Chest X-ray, PA view. Patient: 33 years old, sex M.
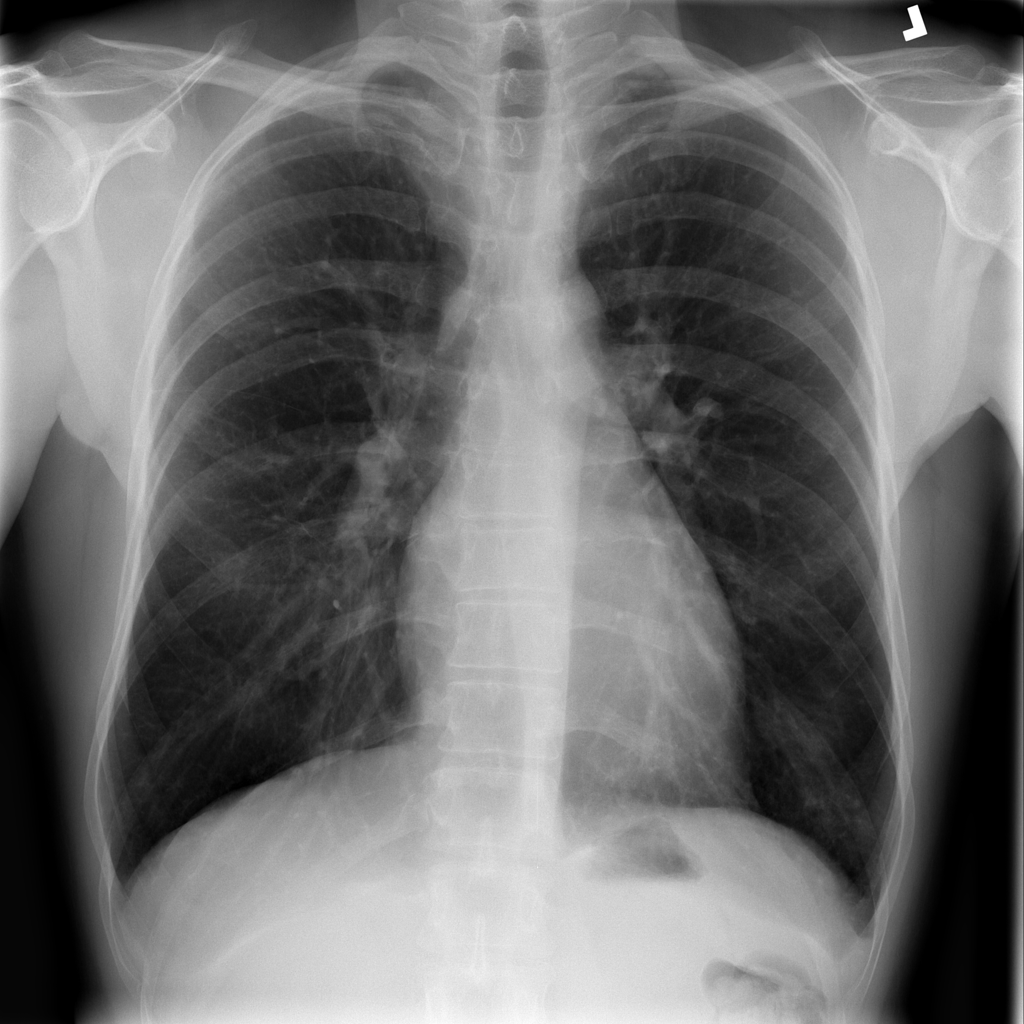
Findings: No Finding